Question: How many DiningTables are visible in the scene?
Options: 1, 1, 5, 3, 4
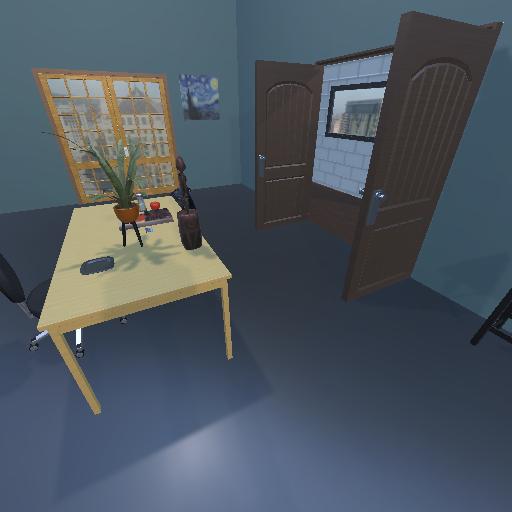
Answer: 1